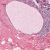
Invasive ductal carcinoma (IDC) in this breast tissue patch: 0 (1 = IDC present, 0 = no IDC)